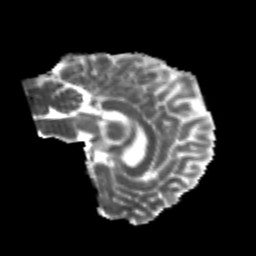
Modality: MD
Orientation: sagittal
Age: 26
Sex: female
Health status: healthy
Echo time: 0.074 s